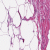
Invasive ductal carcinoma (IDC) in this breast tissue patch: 0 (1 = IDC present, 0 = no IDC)